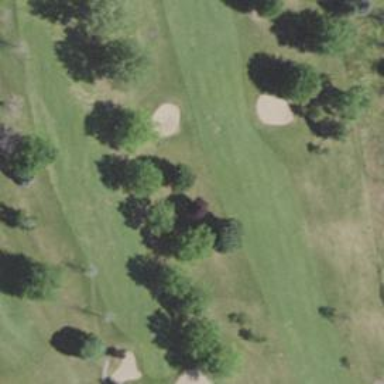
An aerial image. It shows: Golf hole.